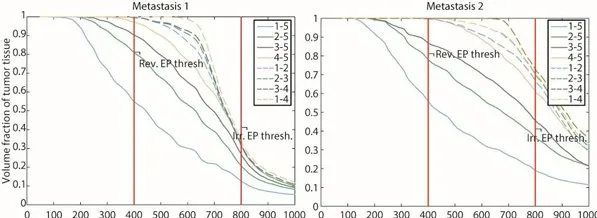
Cumulative coverage of both metastases with electric fields after each electrode pair. The graphs show the volume fraction of tumor tissue that is covered with electric field of at least the strength indicated on the horizontal axis. For visual reference, reversible and irreversible electroporation thresholds for 8 pulses of 100 micros are indicated.
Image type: chart (chart)